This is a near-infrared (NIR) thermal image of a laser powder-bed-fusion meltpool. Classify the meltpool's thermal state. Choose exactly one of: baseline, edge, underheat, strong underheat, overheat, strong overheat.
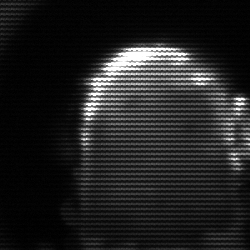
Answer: baseline